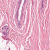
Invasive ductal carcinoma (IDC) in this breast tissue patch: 0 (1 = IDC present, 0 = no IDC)